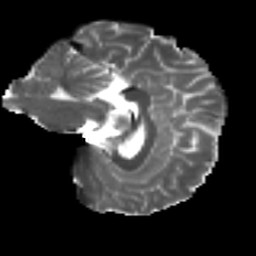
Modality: T2w
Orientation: sagittal
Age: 32
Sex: female
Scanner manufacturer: ge
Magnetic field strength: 3 T
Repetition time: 7.8 s
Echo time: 0.0608 s